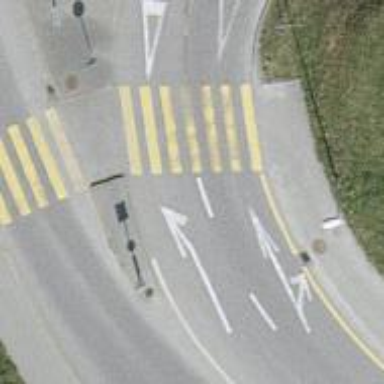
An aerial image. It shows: Uncontrolled zebra crossing on the road.